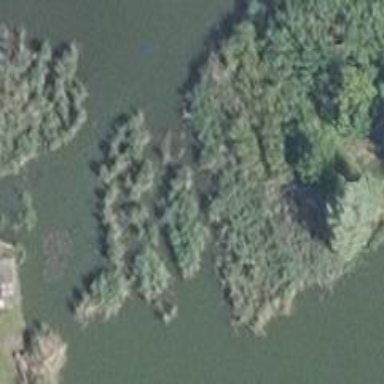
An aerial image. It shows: Reedbed in wetland area.